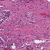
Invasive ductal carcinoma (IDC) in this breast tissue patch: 1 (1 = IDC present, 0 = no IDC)